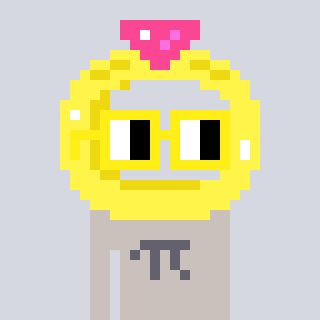
a pixel art character with square yellow glasses, a ring-shaped head and a foggrey-colored body on a cool background